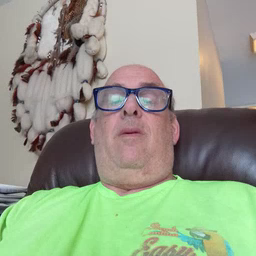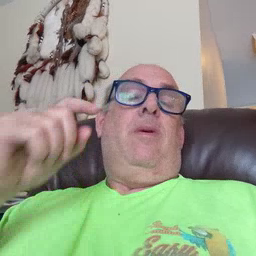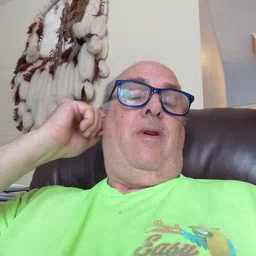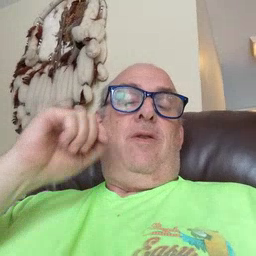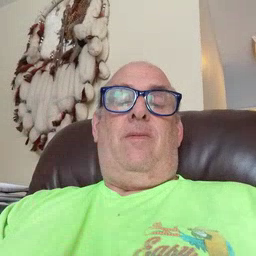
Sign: ear